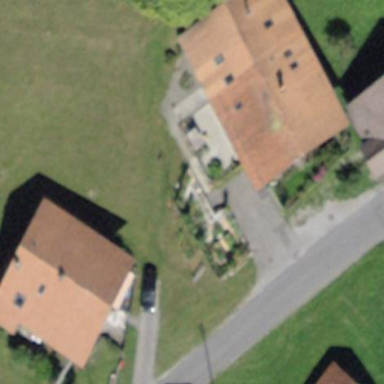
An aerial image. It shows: Residential building.